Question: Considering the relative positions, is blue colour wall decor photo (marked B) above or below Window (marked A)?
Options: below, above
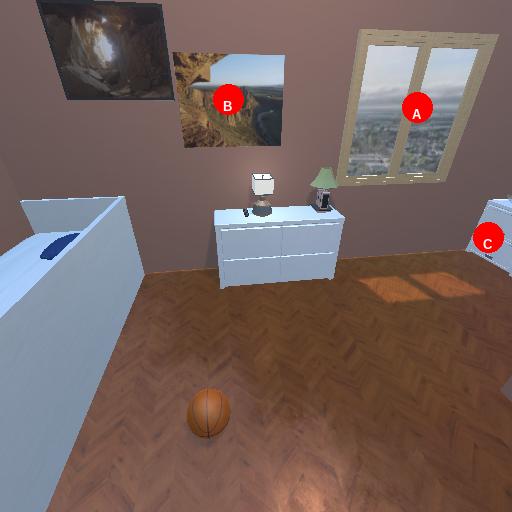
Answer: below